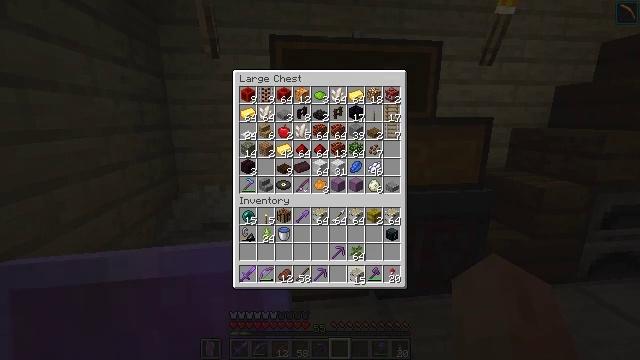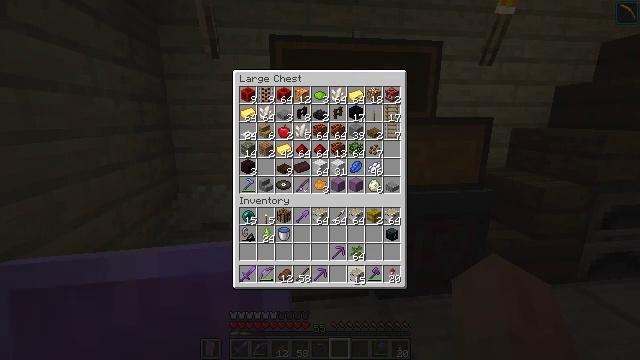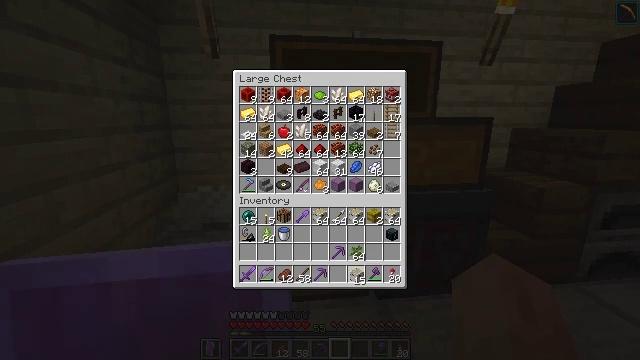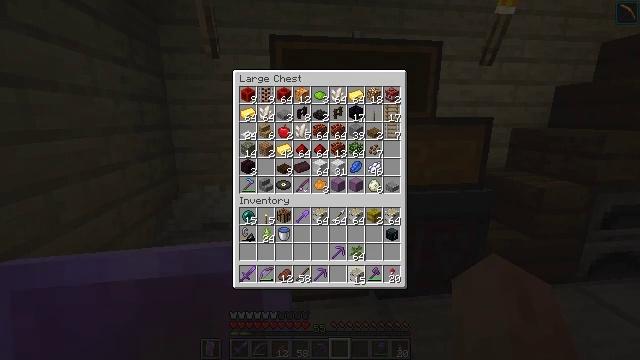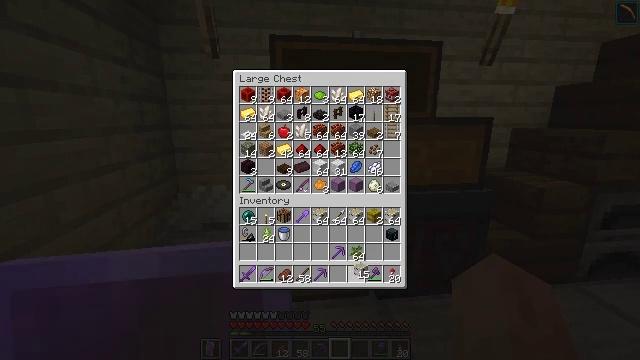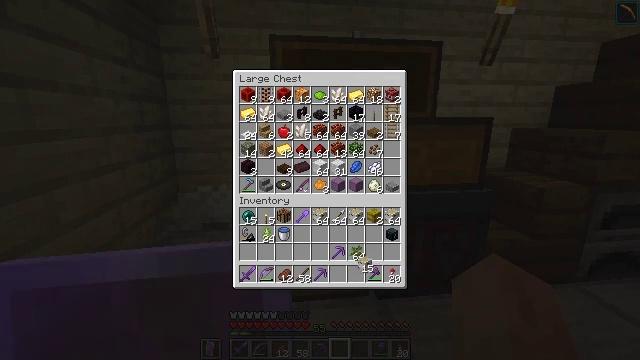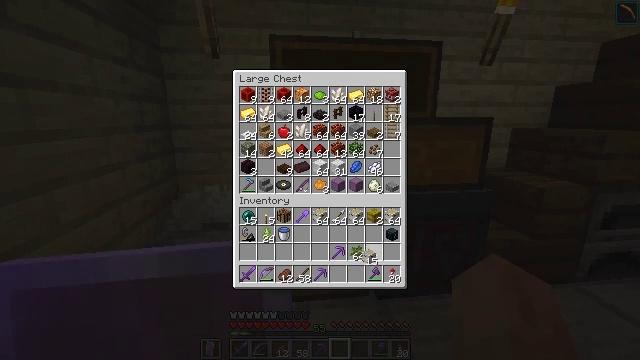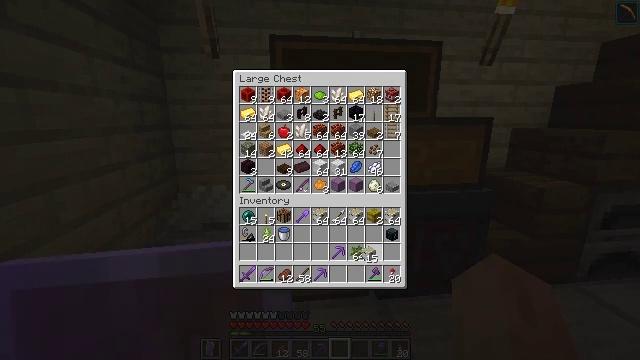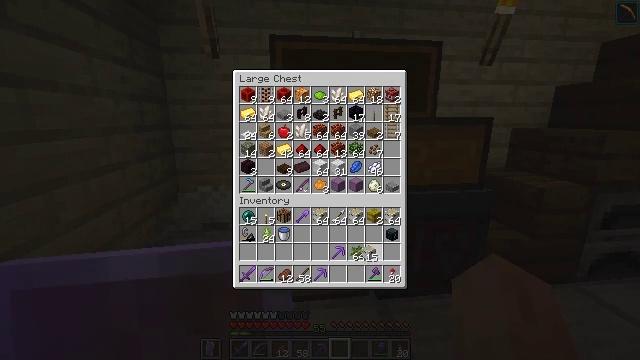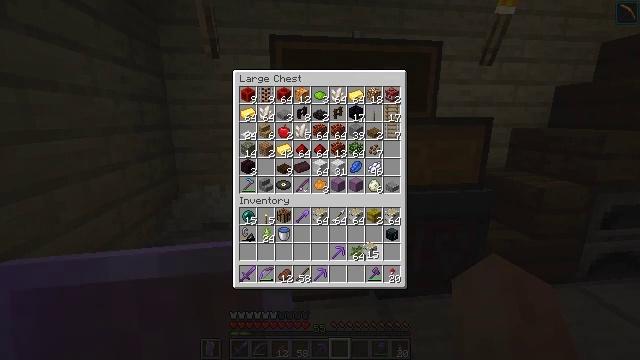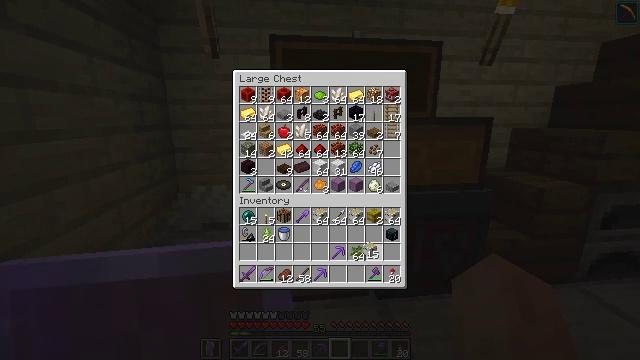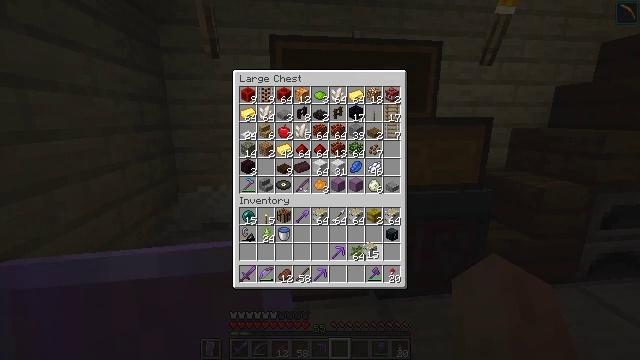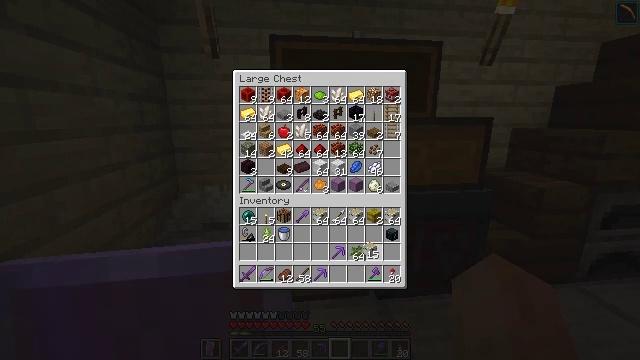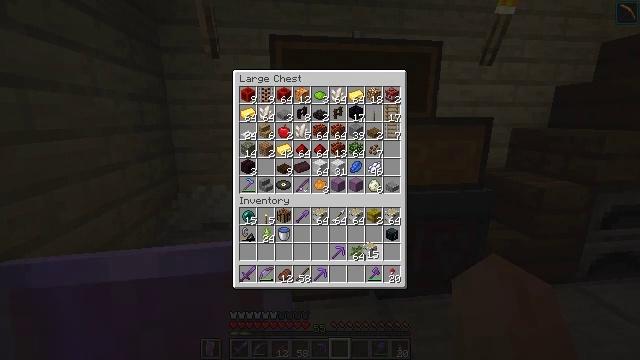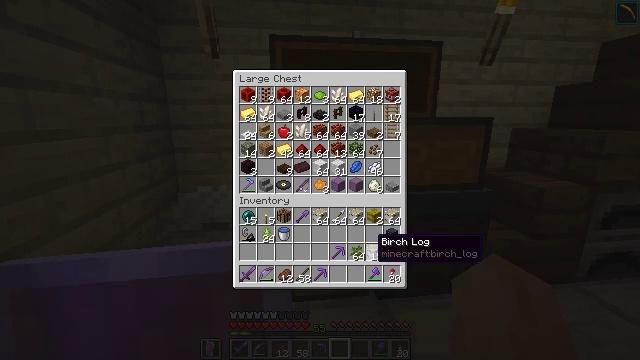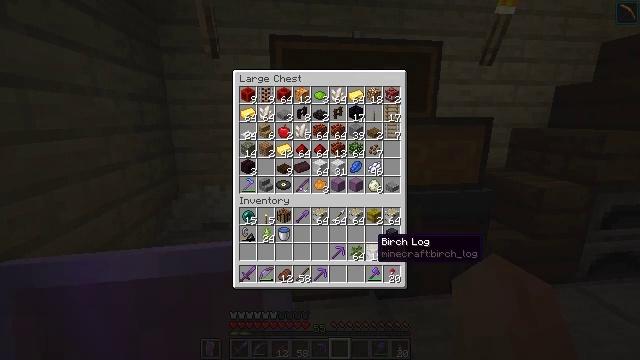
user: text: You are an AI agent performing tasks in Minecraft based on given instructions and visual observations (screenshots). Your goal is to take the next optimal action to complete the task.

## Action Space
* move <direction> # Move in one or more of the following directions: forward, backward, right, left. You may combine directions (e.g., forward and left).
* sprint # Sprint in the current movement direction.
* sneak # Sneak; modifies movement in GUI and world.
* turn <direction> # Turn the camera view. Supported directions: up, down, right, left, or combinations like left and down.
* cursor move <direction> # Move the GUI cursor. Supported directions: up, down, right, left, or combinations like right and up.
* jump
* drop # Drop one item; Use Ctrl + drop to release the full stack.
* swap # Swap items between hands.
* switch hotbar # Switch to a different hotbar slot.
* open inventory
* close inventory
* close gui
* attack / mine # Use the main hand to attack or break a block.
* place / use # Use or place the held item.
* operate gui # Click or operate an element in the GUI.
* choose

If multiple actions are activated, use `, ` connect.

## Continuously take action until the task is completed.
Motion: motion action
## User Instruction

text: Open the crafting table to craft a lead with string and slimeball.
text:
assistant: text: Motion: attack / mine
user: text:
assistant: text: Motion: attack / mine
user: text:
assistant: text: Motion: no_op
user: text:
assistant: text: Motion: no_op
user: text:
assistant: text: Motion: no_op
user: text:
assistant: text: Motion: turn up
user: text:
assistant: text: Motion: no_op
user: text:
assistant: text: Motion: no_op
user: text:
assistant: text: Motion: no_op
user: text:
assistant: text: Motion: no_op
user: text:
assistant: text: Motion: attack / mine
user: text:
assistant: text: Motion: attack / mine
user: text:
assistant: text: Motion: attack / mine
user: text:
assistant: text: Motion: no_op
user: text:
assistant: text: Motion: no_op
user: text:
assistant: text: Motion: no_op
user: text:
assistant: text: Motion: no_op
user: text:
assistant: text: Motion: no_op
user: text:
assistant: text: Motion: no_op
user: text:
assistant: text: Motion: turn left and up
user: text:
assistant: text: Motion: turn left and up
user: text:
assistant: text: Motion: sneak, turn up
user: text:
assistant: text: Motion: sneak
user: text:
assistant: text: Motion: sneak
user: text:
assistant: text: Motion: sneak
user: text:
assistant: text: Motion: sneak, turn up
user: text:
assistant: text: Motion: sneak
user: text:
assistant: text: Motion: sneak
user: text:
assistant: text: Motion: sneak
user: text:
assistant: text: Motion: sneak